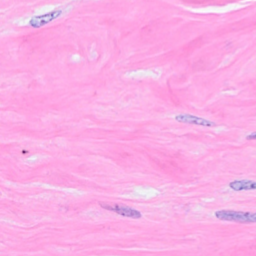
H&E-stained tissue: Breast